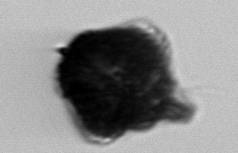
Label: Gonyaulax